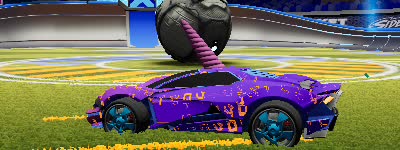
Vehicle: werewolf